Field crop: maize
Growth stage: 2
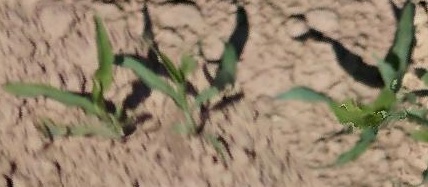
Species: maize